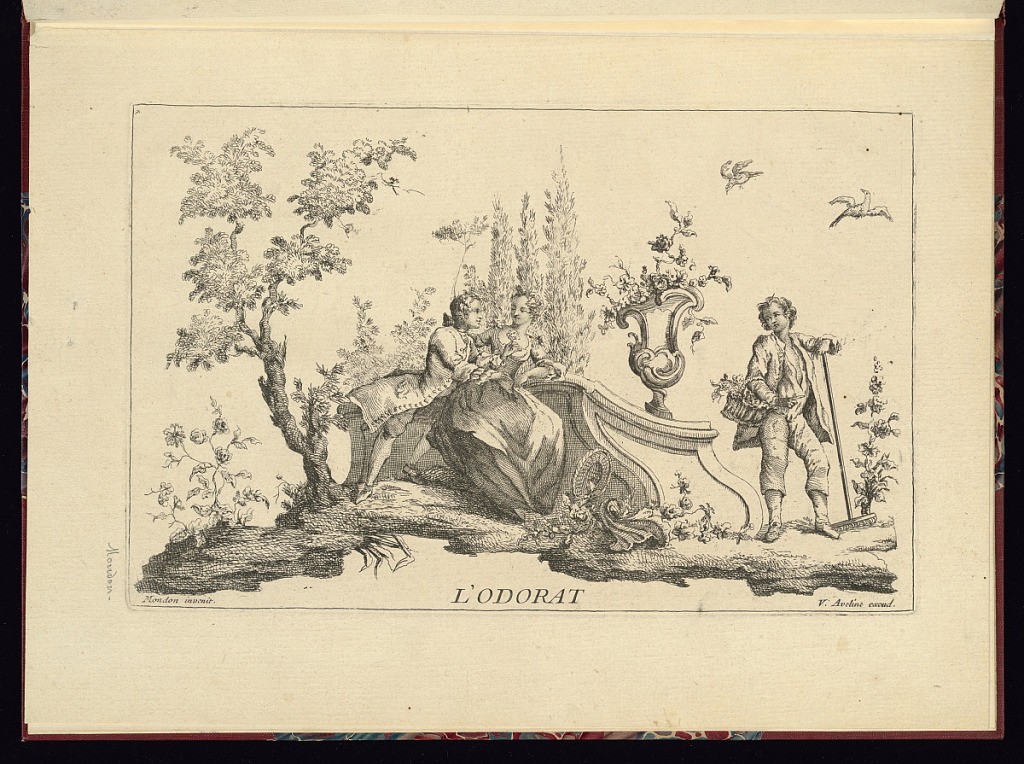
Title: L'Odorat
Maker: François-Thomas Mondon, French, 1709 – 1755
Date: ca. 1736-55
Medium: Etching and engraving on laid paper
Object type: Print
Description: An allegory for the sense of smell featuring figures in a landscape around a garden wall with a vase of flowers. A man and woman lean against the wall in the center, the man holding a flower to the woman. A young gardener stands to the right, looking at the couple, holding a basket of flowers and leaning on a rake. In the background trees, flowers and birds are flying above. The plate is titled and signed.